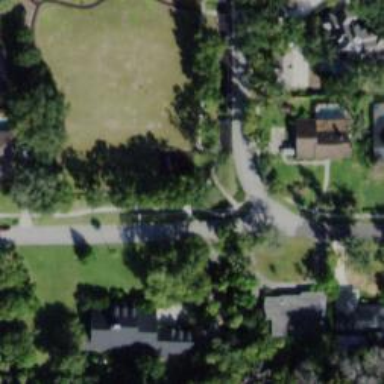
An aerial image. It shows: Residential road with sidewalk on the left.